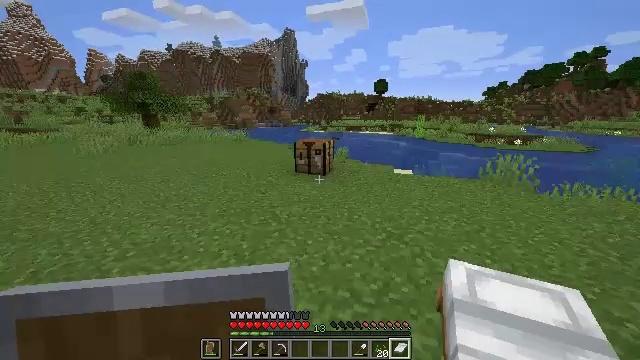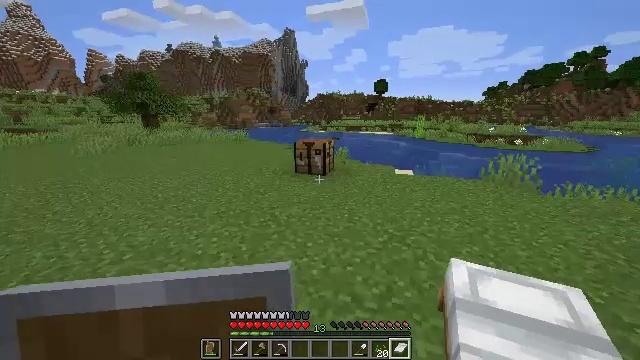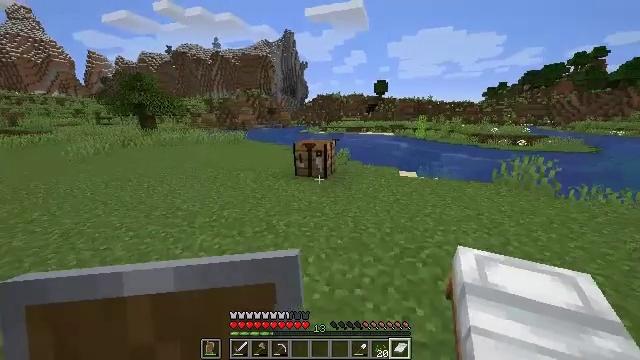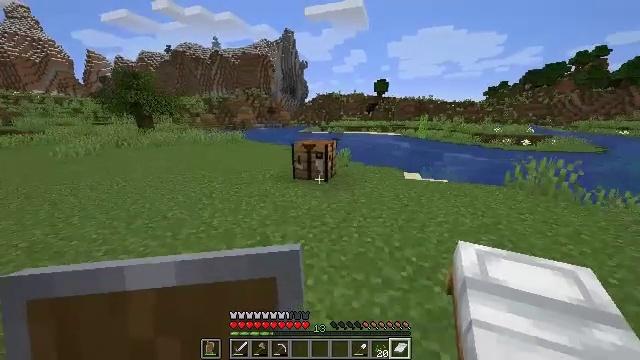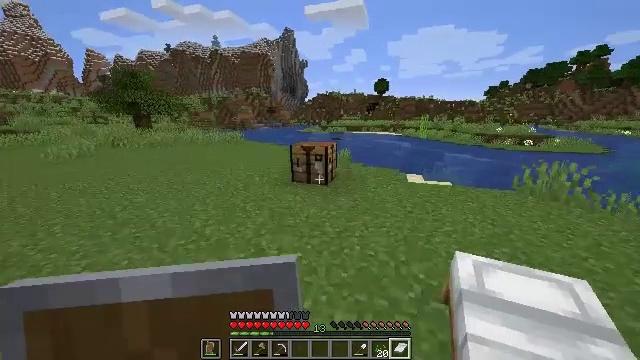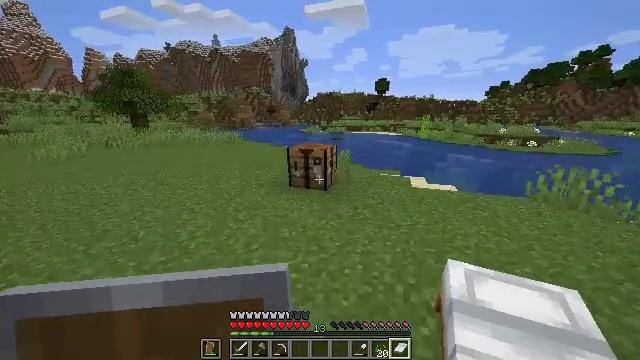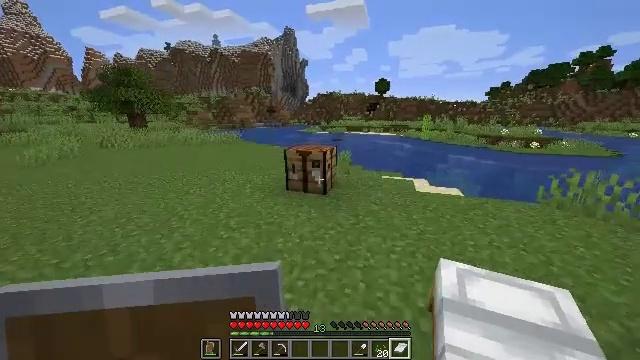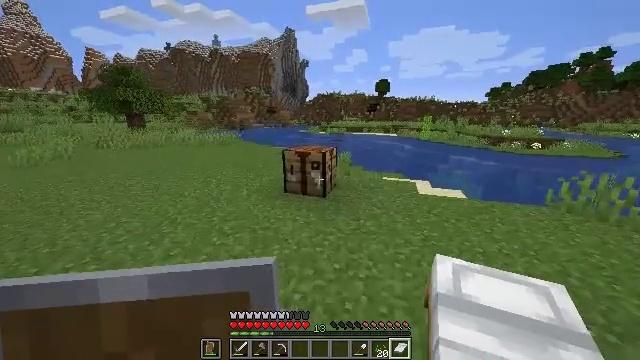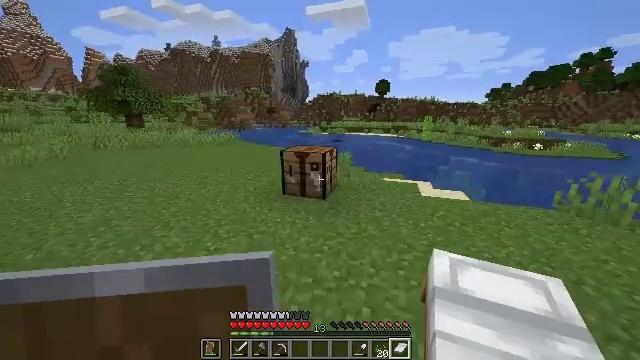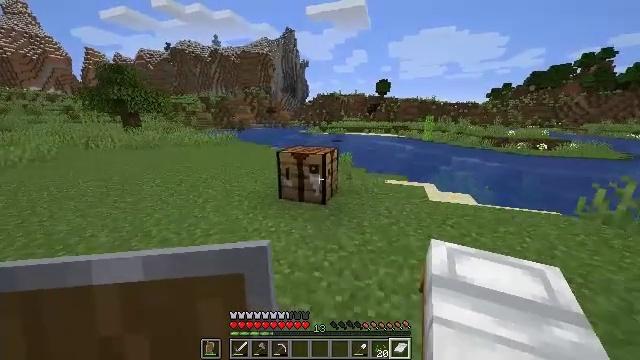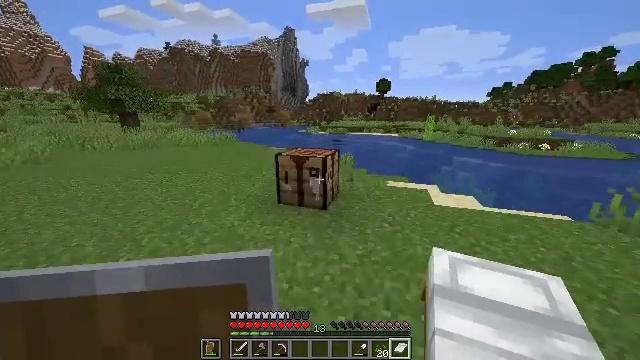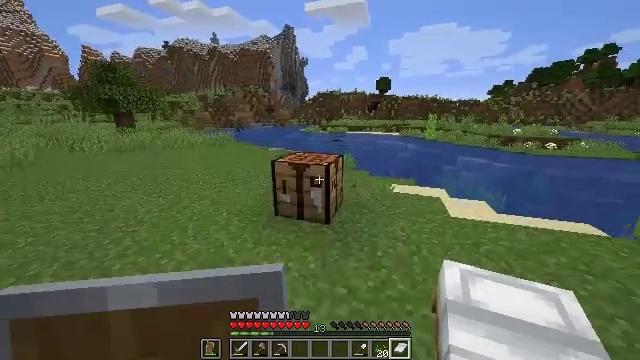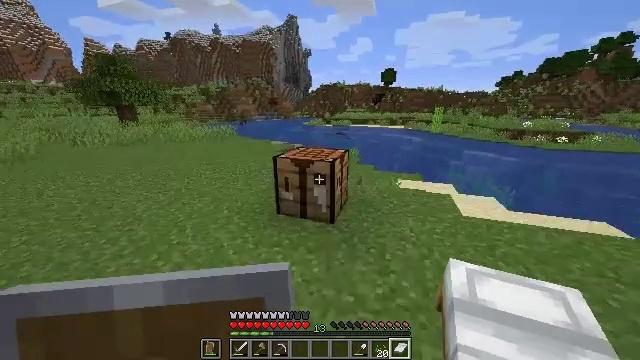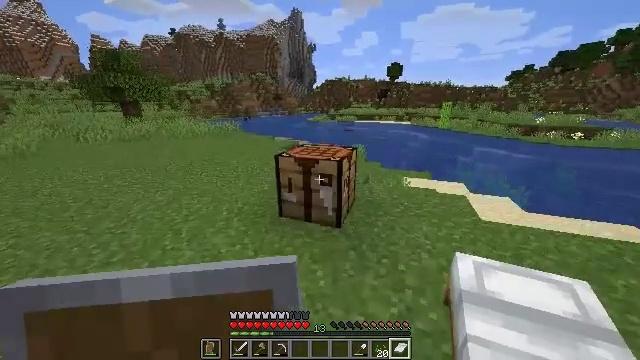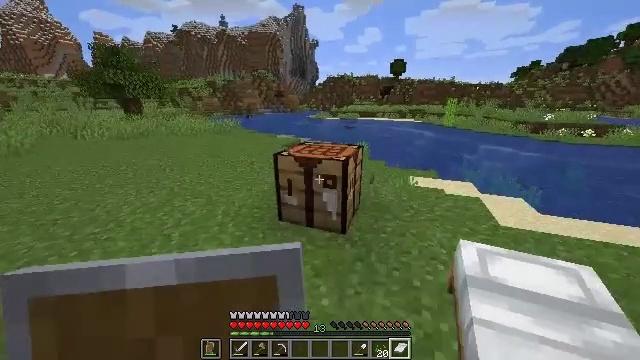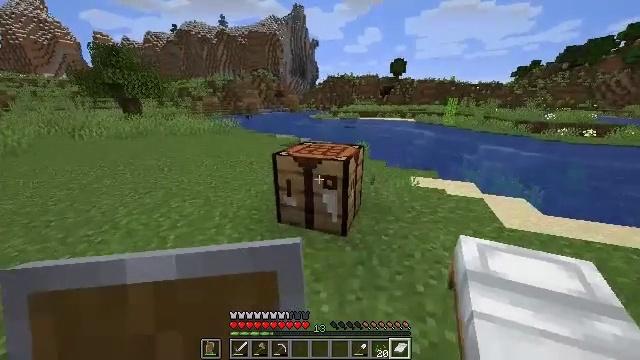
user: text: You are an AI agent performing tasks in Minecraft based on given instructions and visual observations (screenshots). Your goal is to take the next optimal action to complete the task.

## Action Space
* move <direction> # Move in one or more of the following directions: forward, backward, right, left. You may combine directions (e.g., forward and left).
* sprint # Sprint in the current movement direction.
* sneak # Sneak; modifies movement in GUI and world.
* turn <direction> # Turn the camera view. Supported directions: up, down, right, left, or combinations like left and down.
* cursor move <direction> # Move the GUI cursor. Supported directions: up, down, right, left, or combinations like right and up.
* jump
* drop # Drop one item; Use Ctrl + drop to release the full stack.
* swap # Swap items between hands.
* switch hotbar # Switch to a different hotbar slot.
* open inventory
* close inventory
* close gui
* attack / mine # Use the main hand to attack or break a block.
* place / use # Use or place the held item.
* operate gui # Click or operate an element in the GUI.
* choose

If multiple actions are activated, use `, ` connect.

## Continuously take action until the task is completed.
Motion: motion action
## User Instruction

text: Utilize the crafting table to create an iron hoe.
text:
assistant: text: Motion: move forward
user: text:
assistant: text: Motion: move forward
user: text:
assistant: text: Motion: move forward
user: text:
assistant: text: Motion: move forward
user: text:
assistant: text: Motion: move forward
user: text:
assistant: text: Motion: move forward
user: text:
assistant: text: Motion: move forward
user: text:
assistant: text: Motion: move forward
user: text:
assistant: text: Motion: move forward
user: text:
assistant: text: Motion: move forward
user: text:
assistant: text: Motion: move forward
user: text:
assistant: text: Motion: move forward, turn down
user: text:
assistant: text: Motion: move forward, turn left and down
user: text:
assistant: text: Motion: move forward
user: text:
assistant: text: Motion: move forward, use / place
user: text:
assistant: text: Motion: move forward, use / place
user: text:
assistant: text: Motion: move forward, use / place
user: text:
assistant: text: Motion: no_op
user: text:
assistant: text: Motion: no_op
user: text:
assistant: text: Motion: open gui
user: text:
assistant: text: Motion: no_op
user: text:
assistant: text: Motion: no_op
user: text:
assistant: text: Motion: cursor move down
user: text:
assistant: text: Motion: cursor move down
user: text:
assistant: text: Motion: cursor move right and down
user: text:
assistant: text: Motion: no_op
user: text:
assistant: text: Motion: no_op
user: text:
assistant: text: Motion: no_op
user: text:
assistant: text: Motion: no_op
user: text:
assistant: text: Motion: cursor move right